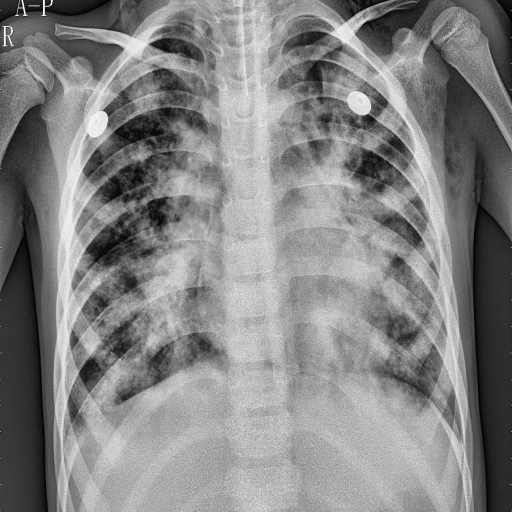
Finding: PNEUMONIA